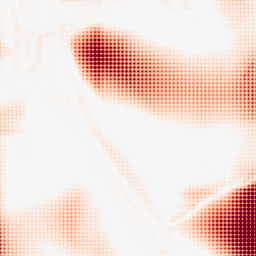
Category: morphological
Decomposition family: rolling_ball
Decomposition parameters: radius: 50
Upsampling method: sinc_blackman
Upsampling parameters: scale: 4
kernel_size: 4
Upsampling scale: 4